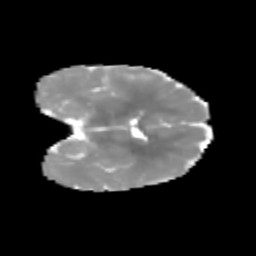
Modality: MD
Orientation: coronal
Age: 6
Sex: female
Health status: healthy